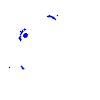
Particle: electron